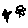
Label: flower